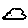
Label: cloud